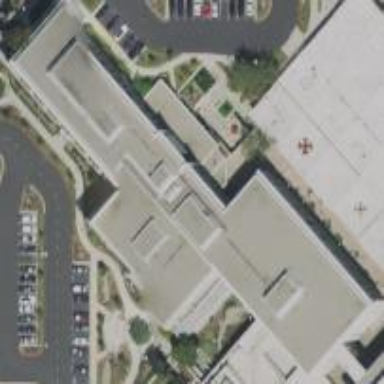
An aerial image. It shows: Hospital building.